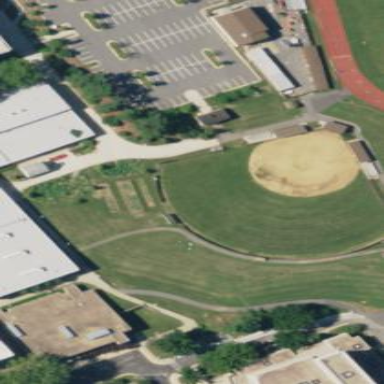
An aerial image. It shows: Softball pitch for leisure sports.